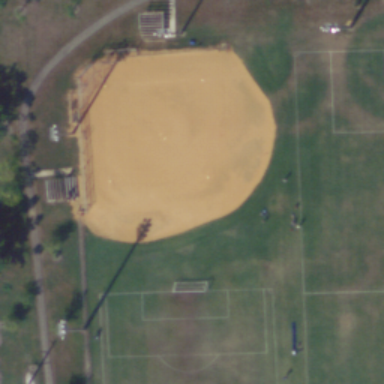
This is a baseball diamond .